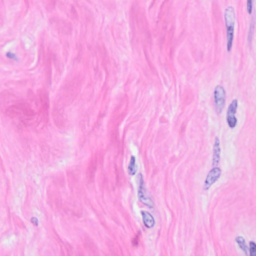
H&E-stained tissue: Breast